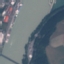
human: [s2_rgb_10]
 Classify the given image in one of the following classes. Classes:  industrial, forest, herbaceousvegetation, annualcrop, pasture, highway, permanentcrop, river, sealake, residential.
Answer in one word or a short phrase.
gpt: River